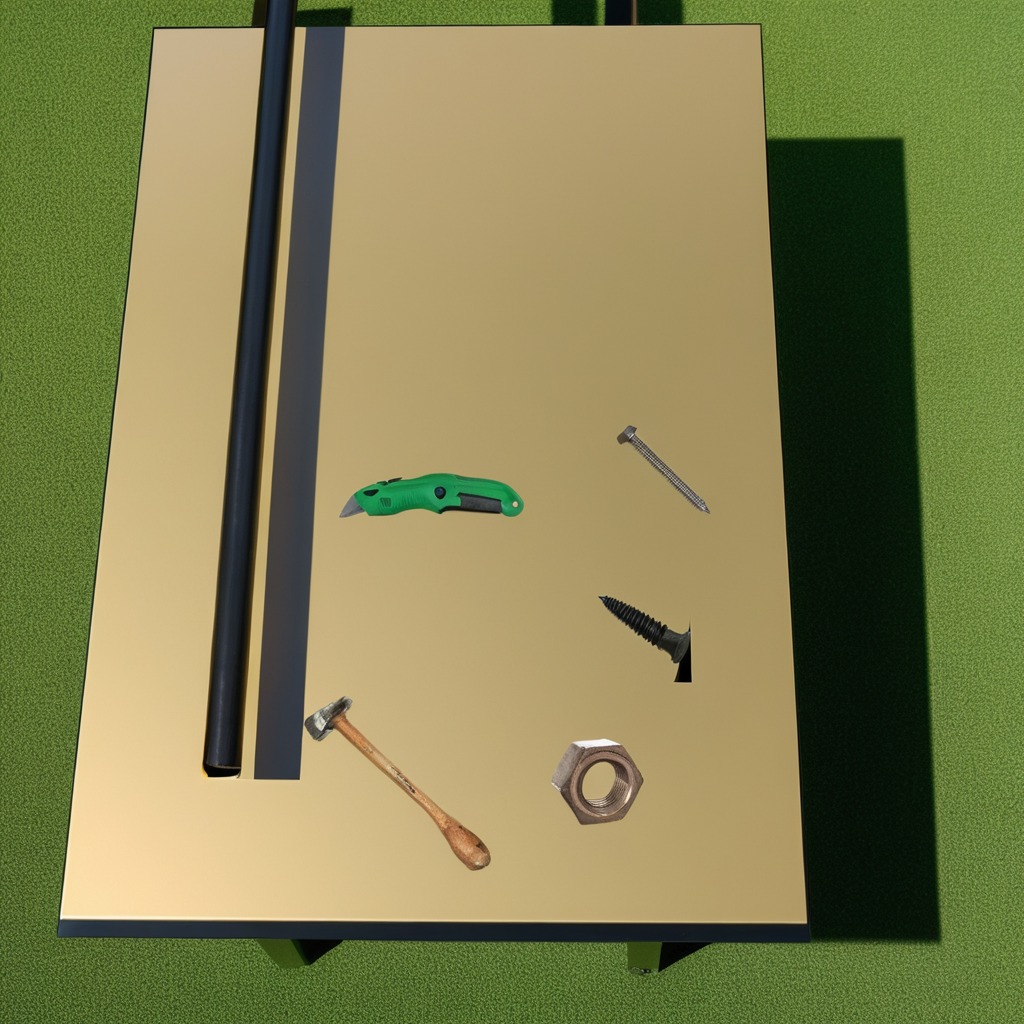
A utility knife, a metal machine screw, an iron nail, a hammer, and a metal nut are lying on the clean utility table in a temporary outdoor tool station afternoon light present textured surface.